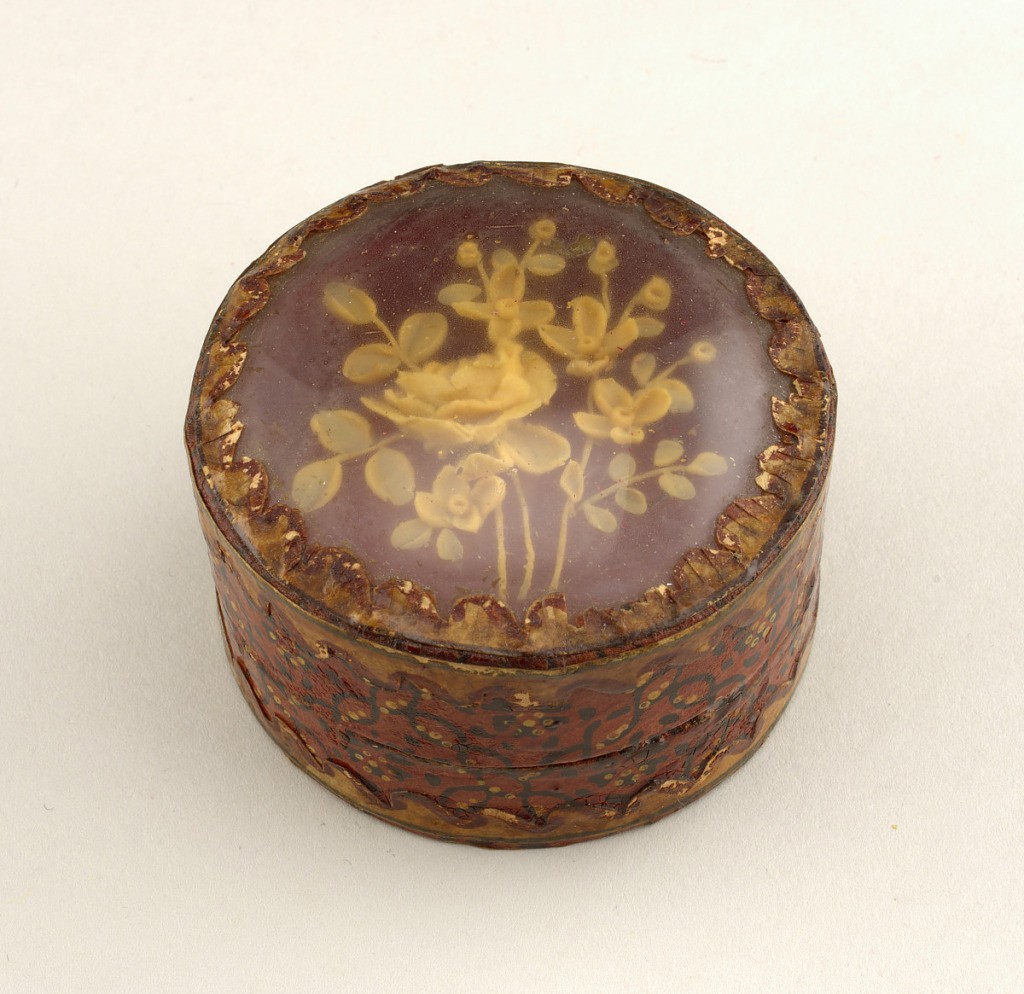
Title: Box
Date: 19th century
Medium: paper, glazed
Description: Victorian painted cardboard box with carved ivory flowers under glass top.